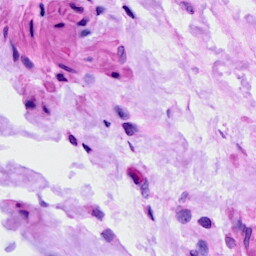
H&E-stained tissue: Ovarian